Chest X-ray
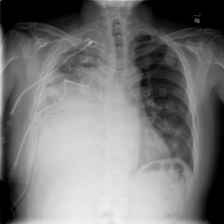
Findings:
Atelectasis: negative
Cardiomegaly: negative
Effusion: negative
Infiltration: negative
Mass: negative
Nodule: positive
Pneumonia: negative
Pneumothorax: negative
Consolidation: negative
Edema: negative
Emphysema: negative
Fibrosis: negative
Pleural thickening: negative
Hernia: negative